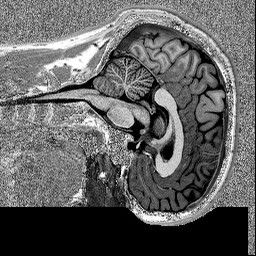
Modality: MP2RAGE
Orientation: sagittal
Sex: male